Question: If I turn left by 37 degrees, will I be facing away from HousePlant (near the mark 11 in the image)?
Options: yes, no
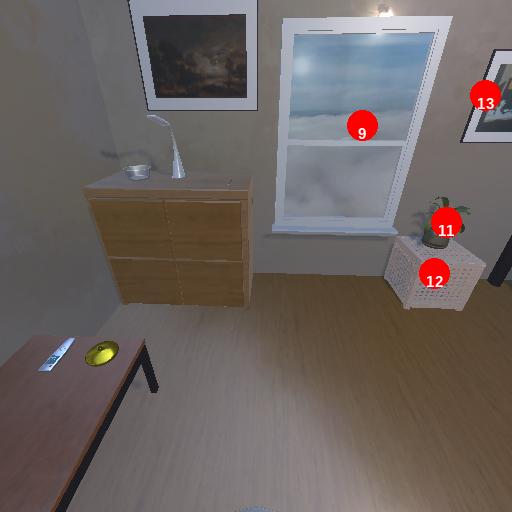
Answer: yes